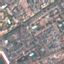
Land use / land cover: Residential